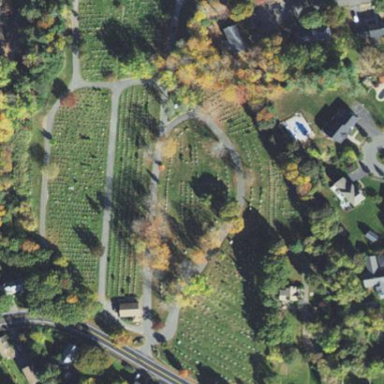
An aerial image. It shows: Cemetery that holds historical significance.